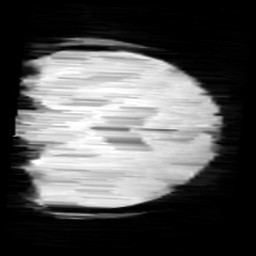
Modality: minIP
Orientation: coronal
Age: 9
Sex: male
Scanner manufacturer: siemens
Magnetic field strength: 3 T
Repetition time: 0.027 s
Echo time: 0.02 s